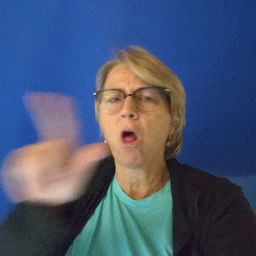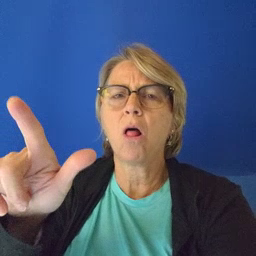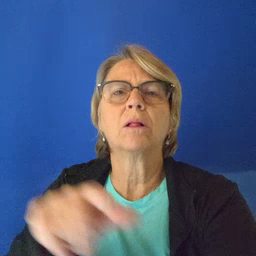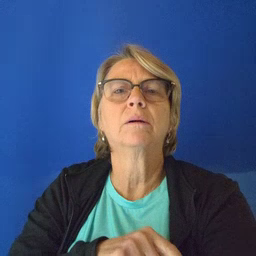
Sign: all